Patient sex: M
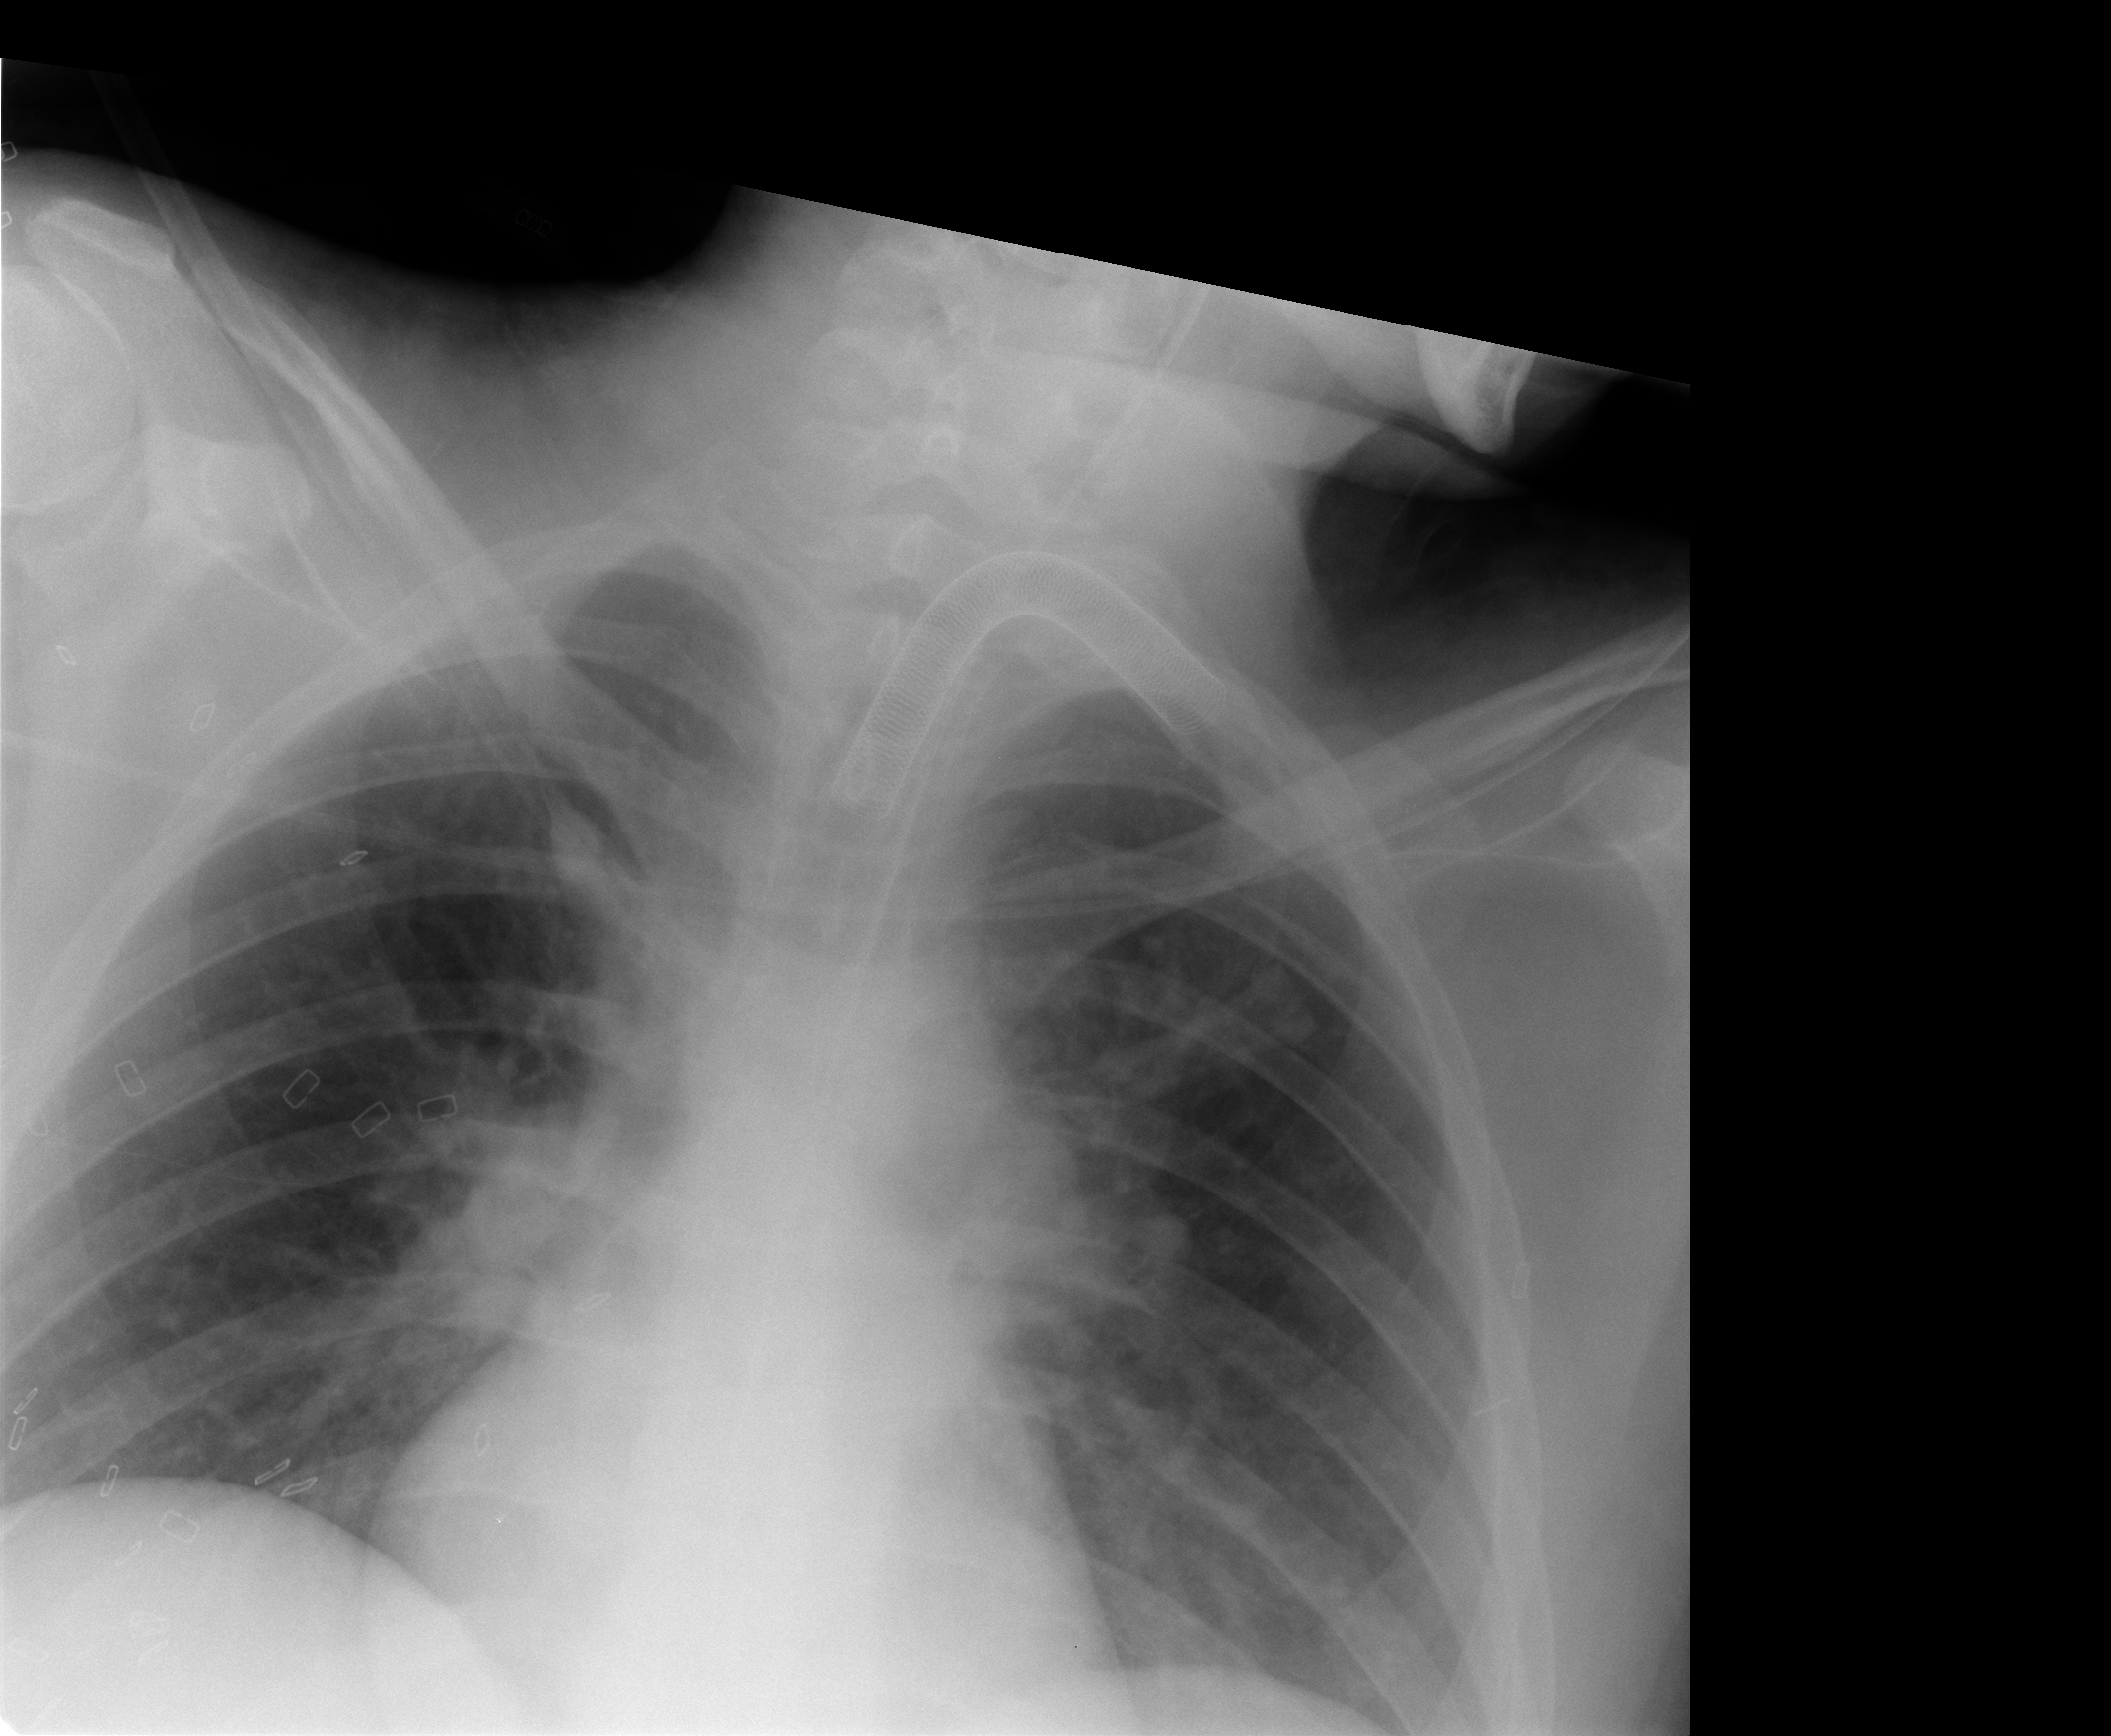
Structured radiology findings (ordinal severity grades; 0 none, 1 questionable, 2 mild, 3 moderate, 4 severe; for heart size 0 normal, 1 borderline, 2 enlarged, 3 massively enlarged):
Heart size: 0
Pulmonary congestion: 0
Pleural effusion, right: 0
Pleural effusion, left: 0
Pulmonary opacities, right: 2
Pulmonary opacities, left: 2
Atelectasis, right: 0
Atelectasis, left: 0